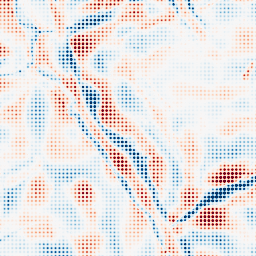
Category: wavelet
Decomposition family: wavelet_biorthogonal
Decomposition parameters: wavelet: bior5.5
level: 5
Upsampling method: sinc_hamming
Upsampling parameters: scale: 8
kernel_size: 4
Upsampling scale: 8